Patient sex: M
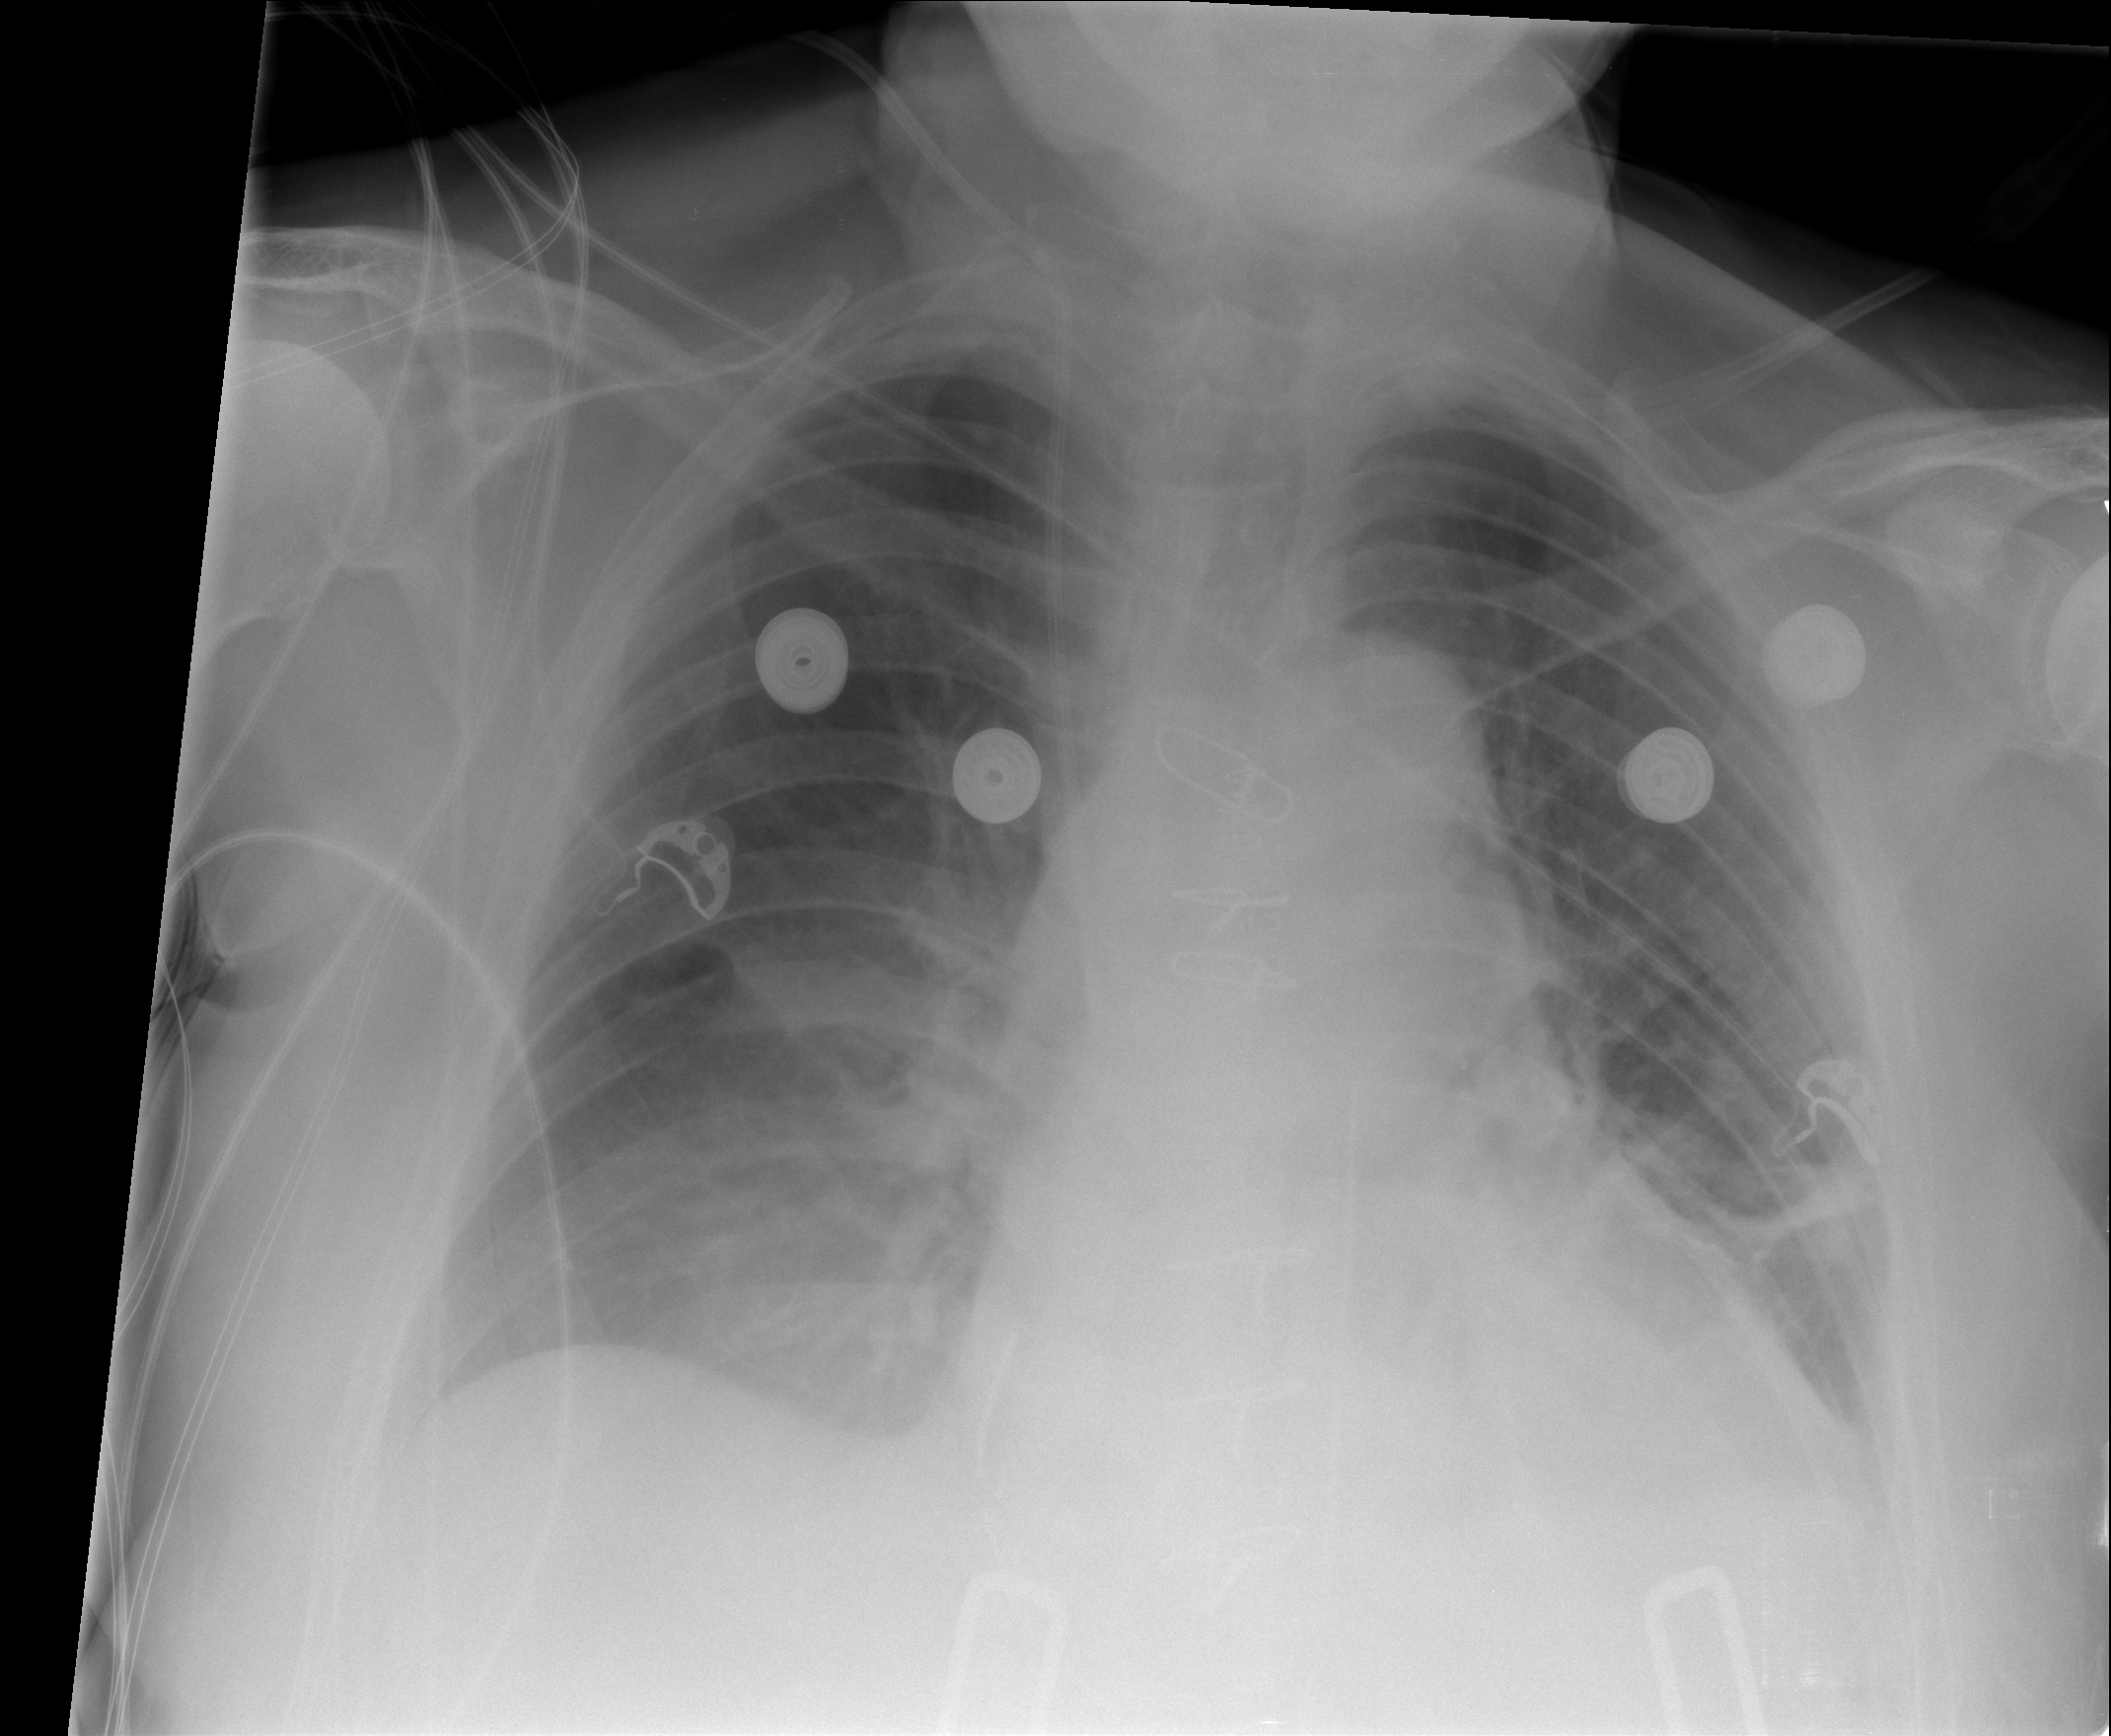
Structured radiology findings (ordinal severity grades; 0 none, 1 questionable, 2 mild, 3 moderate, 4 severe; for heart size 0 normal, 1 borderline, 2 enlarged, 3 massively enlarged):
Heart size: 2
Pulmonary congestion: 2
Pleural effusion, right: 2
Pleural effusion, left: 2
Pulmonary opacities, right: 1
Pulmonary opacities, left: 1
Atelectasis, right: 2
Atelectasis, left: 2